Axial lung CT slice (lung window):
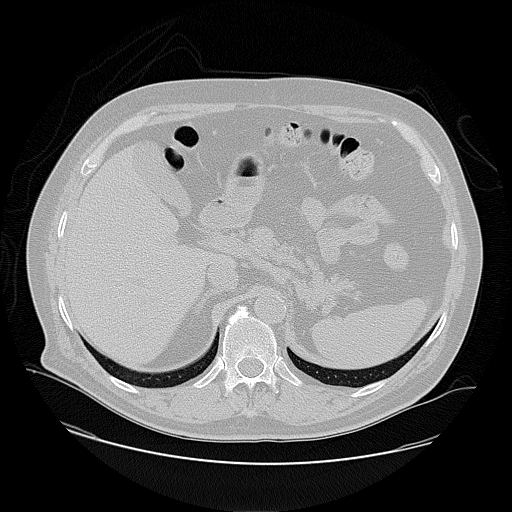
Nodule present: no